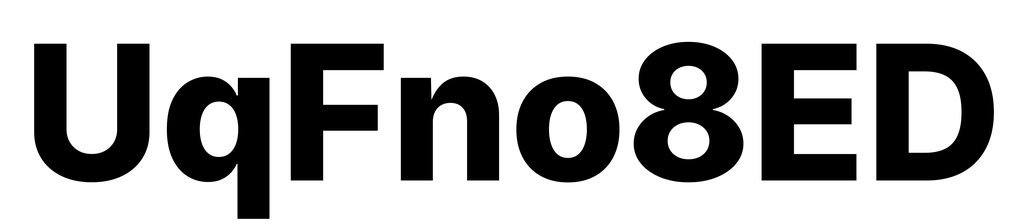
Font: Inter_ExtraBold